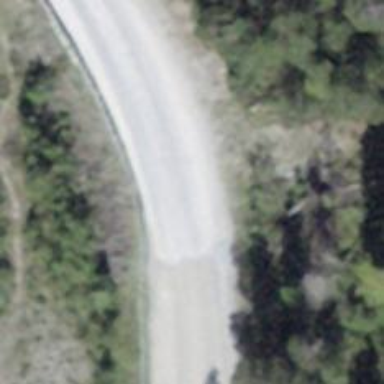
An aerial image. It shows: Unclassified road with compacted surface.